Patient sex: F
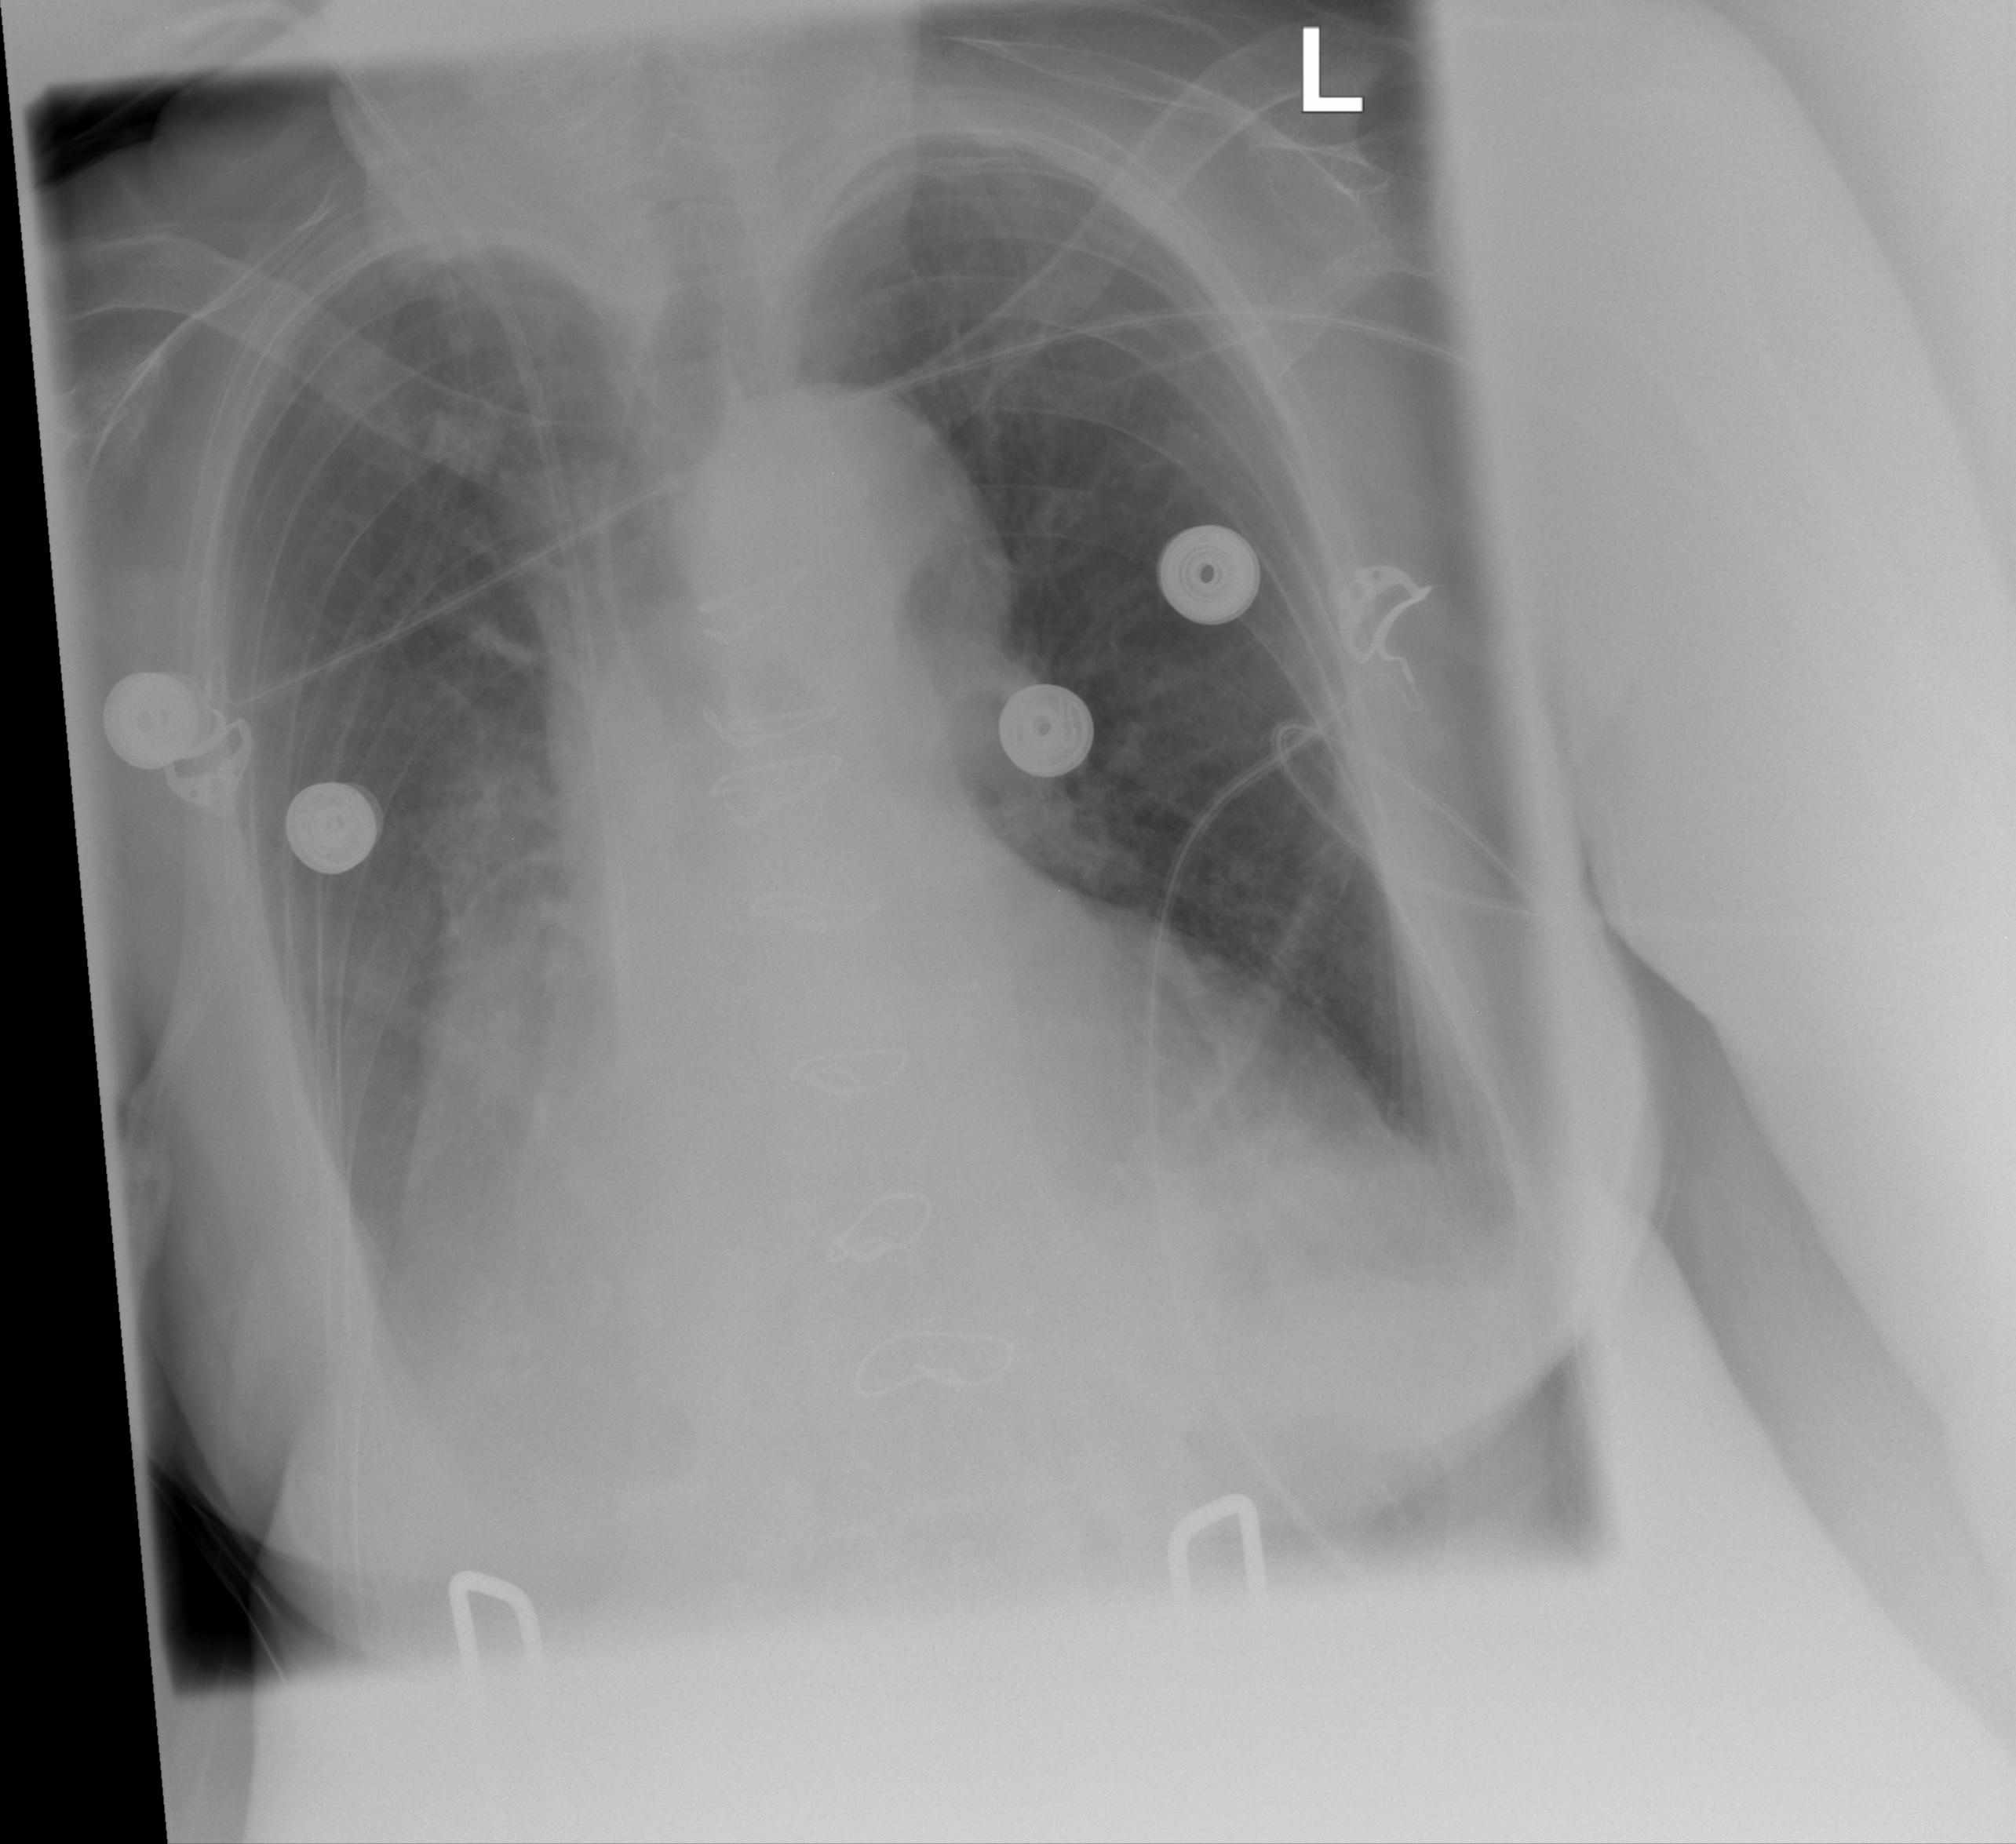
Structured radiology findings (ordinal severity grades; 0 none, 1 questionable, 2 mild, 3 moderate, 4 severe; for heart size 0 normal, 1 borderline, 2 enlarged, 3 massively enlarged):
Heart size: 2
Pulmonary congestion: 0
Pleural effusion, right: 2
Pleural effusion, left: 2
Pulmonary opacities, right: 0
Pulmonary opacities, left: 0
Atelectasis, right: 2
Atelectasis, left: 2